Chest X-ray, PA view. Patient: 26 years old, sex M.
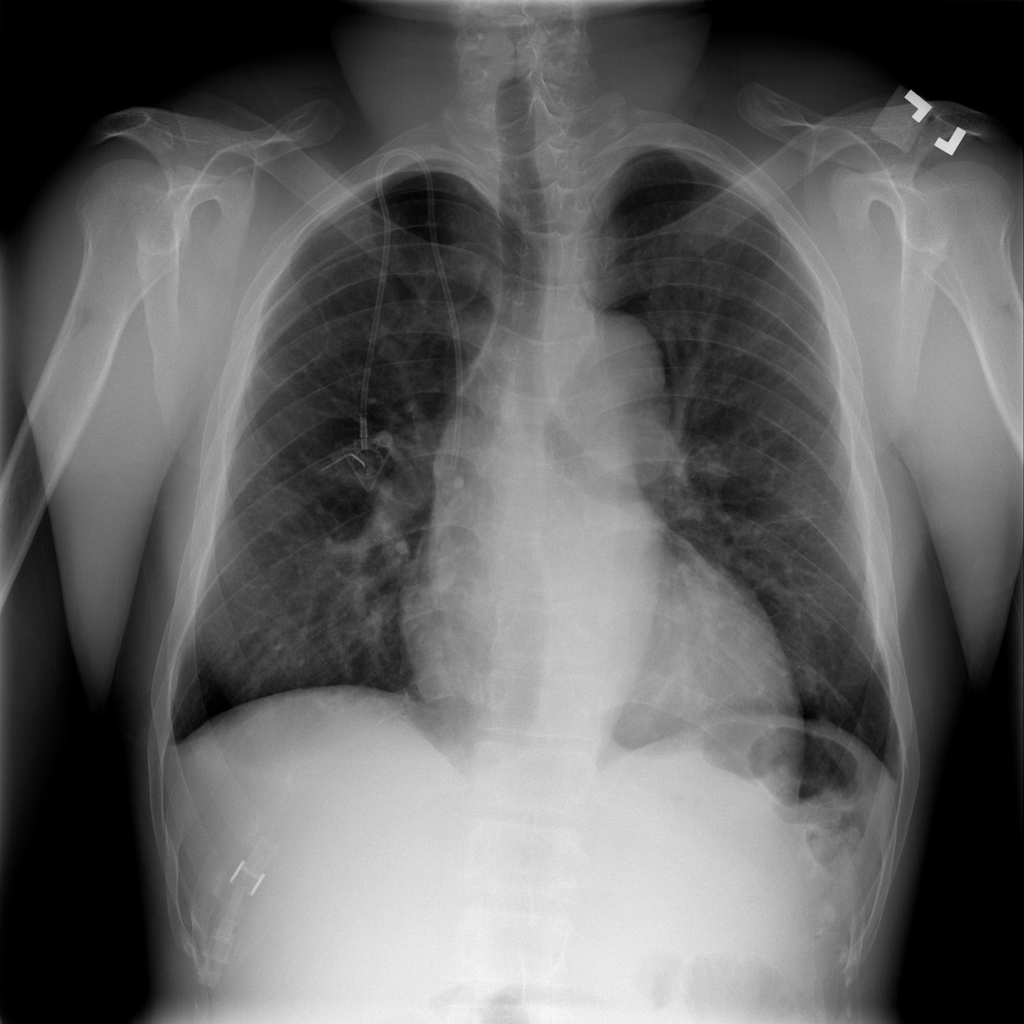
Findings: No Finding